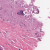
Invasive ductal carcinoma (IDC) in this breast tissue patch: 0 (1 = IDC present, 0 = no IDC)